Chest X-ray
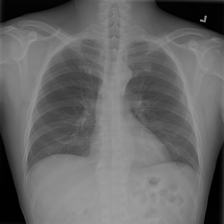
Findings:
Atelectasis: negative
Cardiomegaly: negative
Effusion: negative
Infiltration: negative
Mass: negative
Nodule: negative
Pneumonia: negative
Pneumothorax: negative
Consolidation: negative
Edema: negative
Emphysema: negative
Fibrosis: negative
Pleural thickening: negative
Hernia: negative